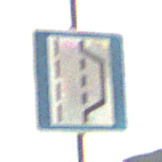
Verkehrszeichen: NothalteUndPannenbucht
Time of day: SunriseSunset
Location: Outdoor (Nature)
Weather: PartlyCloudy
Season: Summer
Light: Natural